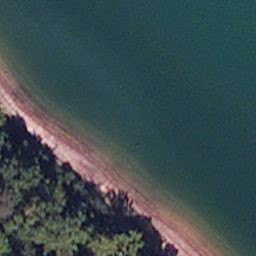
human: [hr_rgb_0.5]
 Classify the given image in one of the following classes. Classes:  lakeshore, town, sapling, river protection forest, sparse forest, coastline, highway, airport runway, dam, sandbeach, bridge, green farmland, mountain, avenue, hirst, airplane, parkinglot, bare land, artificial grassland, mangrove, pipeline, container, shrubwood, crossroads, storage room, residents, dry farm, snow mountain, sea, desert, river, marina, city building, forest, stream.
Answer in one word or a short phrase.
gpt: lakeshore